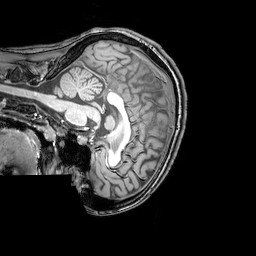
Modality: T1w
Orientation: sagittal
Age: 22
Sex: female
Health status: healthy
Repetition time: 0.081 s
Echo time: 0.037 s